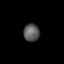
Tissue: lung
Cell type: Endothelial cells
Senescence score: 0.5479
Nuclear area (px): 270
Mean DAPI intensity: 91.522